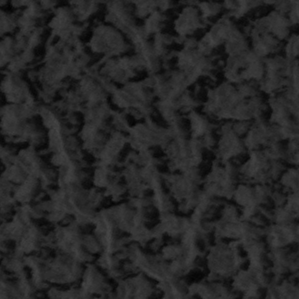
Label: frost